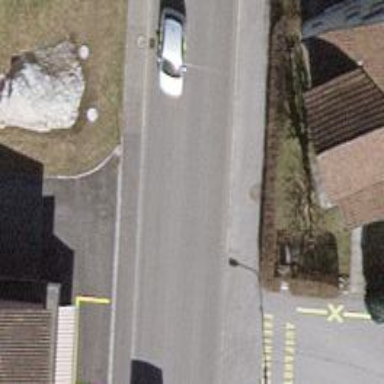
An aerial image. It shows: Public transport stop position.